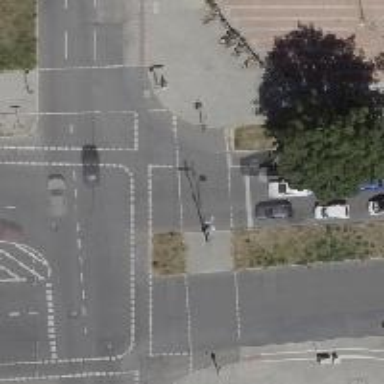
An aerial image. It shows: Road with traffic signals.